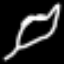
Label: leaf